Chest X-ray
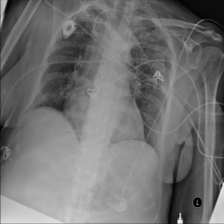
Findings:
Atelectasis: negative
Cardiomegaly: negative
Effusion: negative
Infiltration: negative
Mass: negative
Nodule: negative
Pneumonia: negative
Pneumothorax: negative
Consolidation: negative
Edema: negative
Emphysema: negative
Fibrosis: negative
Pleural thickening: negative
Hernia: negative